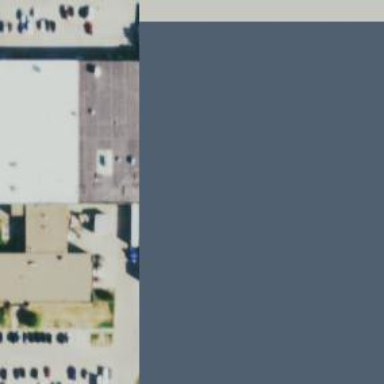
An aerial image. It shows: Commercial building.